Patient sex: M
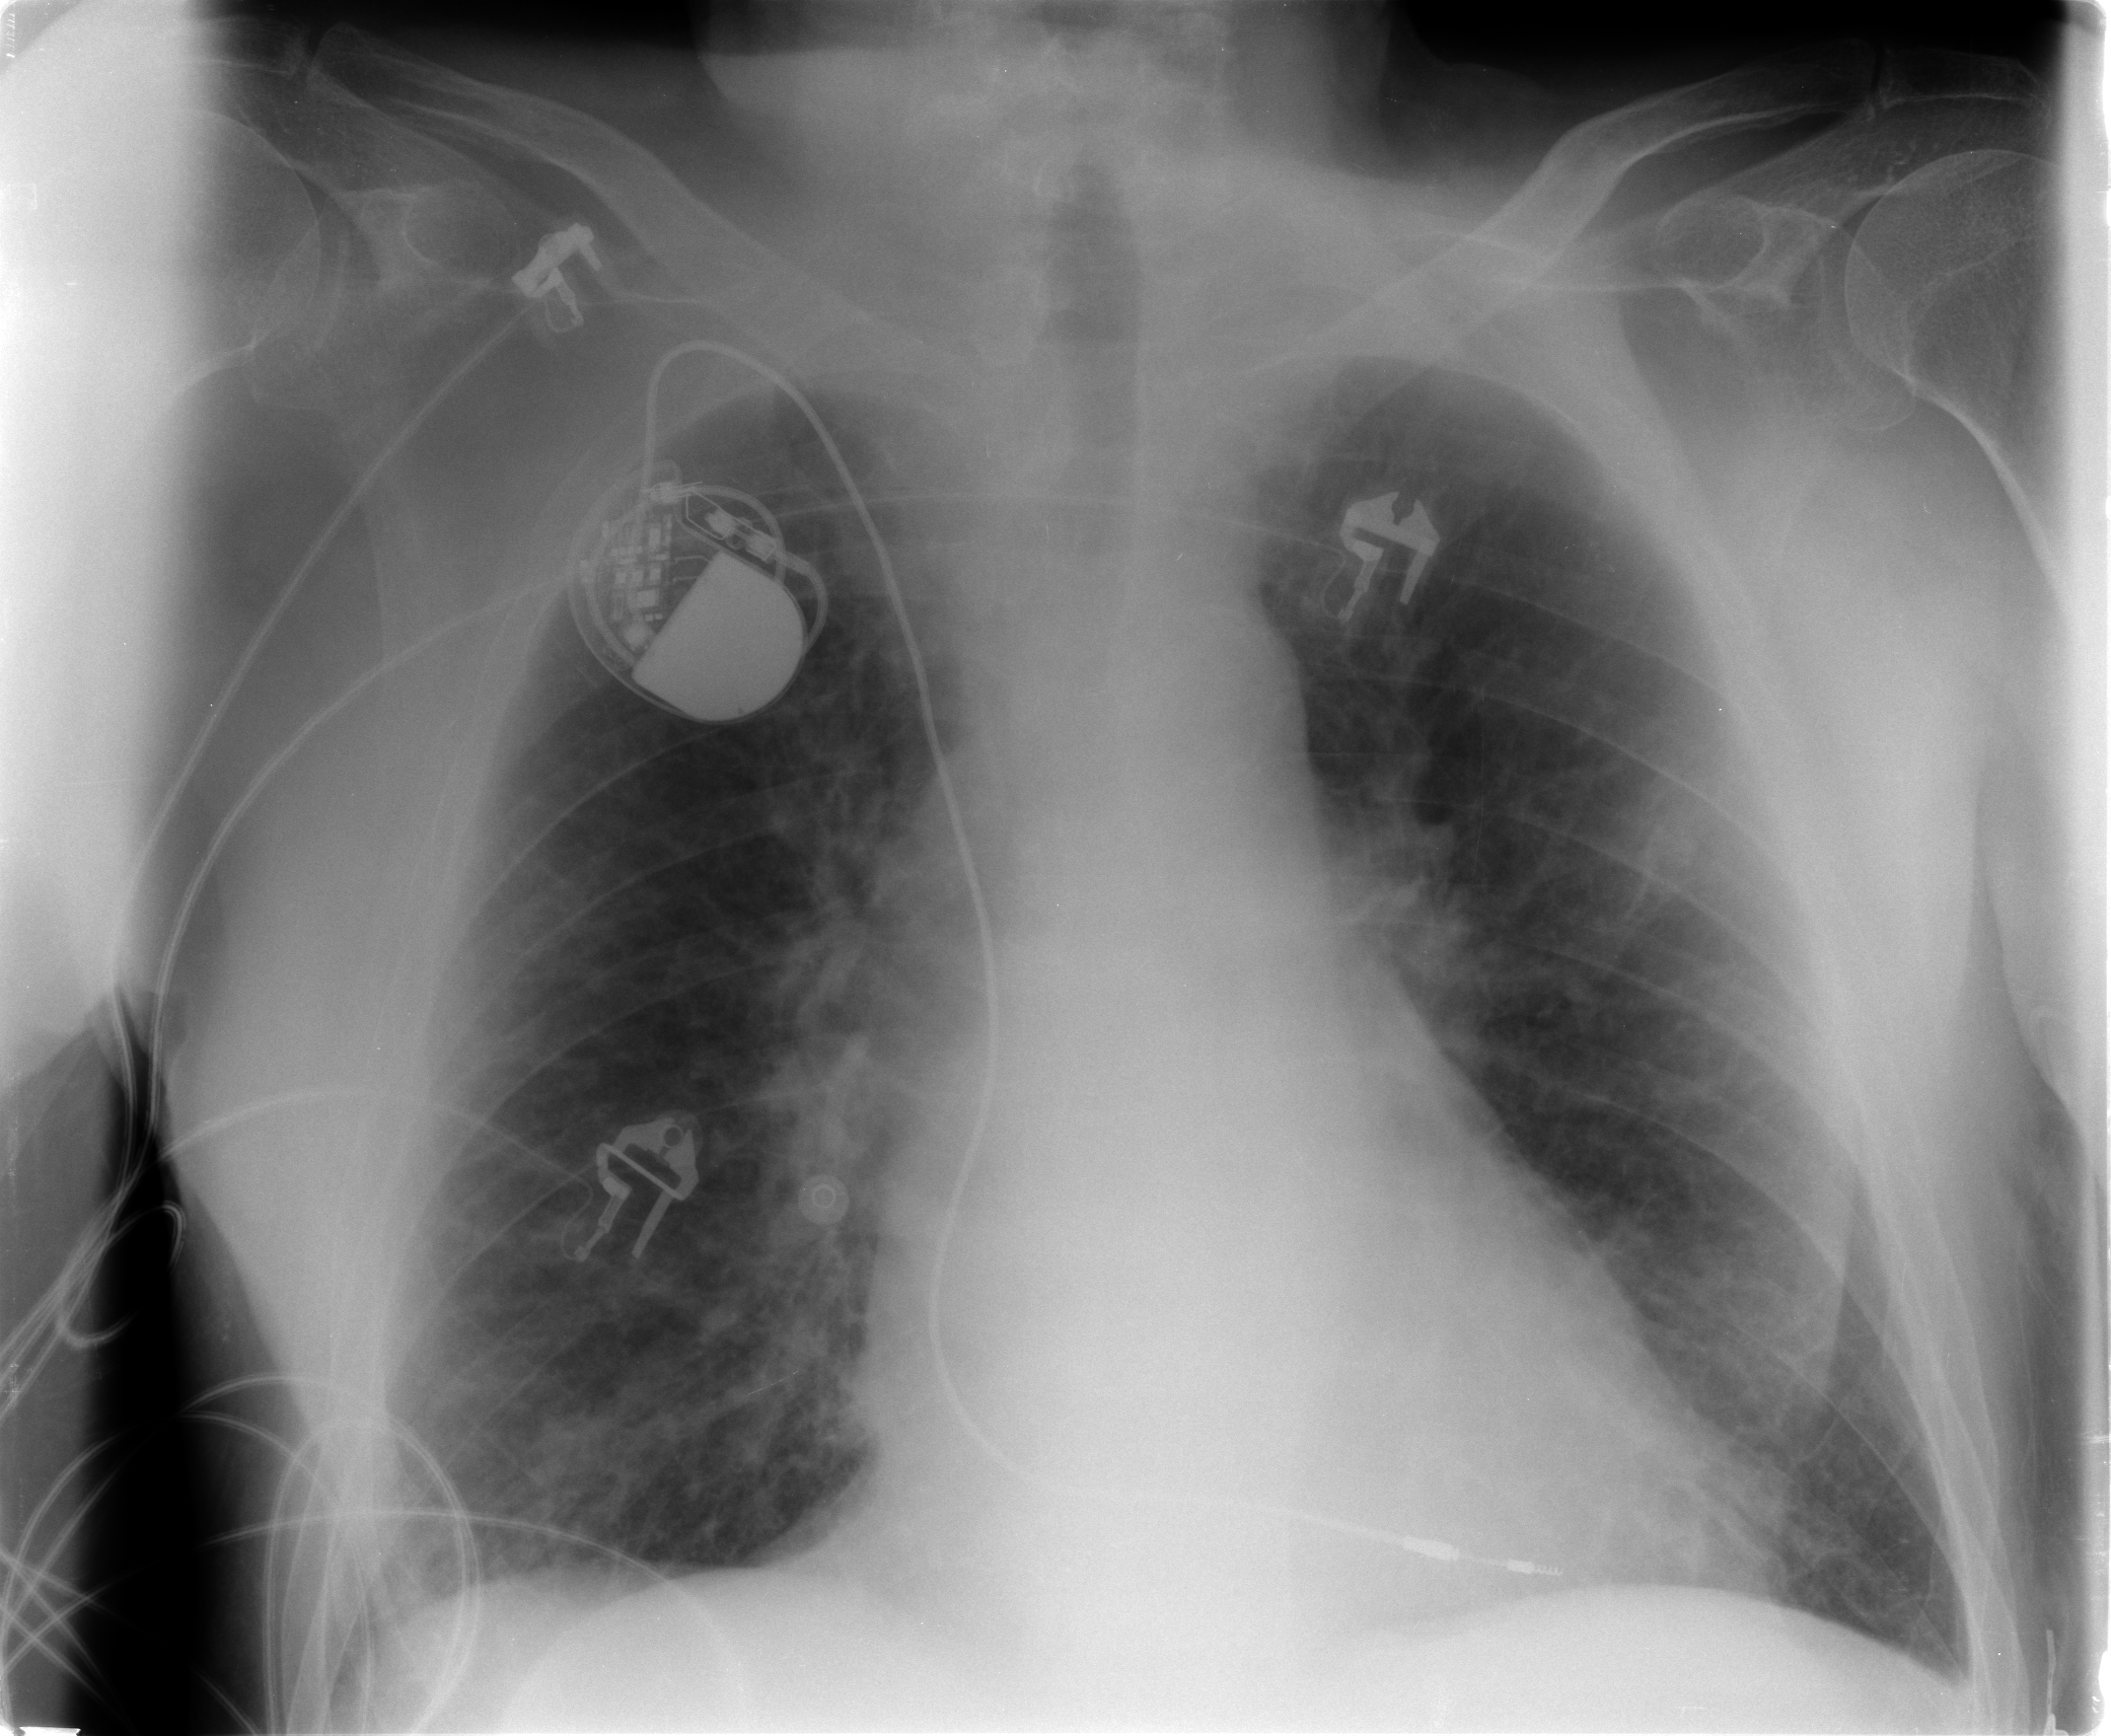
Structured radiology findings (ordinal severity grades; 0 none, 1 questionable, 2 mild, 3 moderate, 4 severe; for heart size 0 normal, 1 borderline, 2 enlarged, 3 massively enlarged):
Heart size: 2
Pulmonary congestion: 1
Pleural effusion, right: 0
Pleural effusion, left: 0
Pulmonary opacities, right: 0
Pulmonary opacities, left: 0
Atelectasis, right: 0
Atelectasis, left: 0